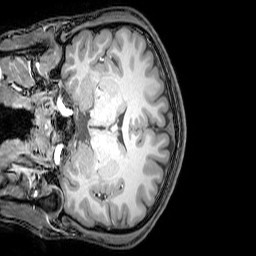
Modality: T1w
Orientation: coronal
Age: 22
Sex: male
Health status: healthy
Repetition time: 0.081 s
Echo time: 0.037 s